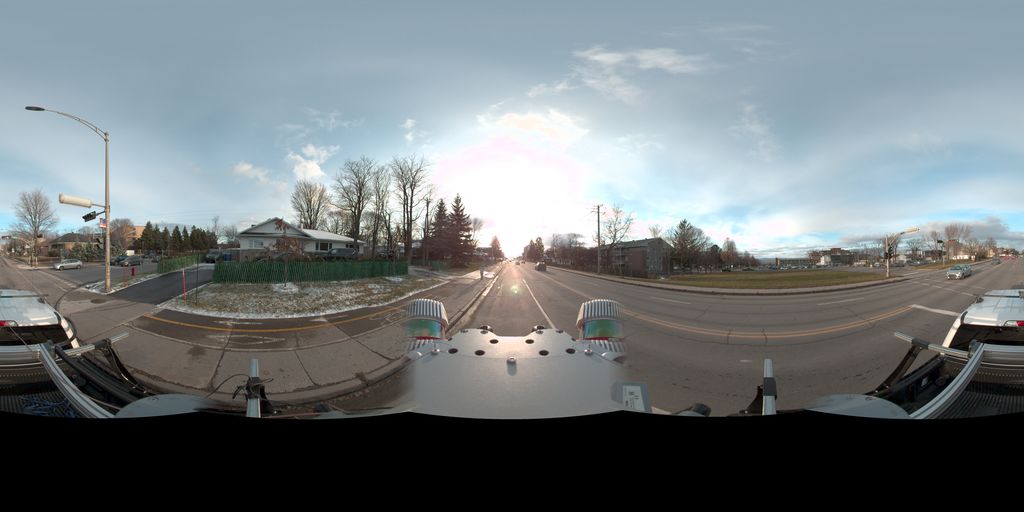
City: quebec_city